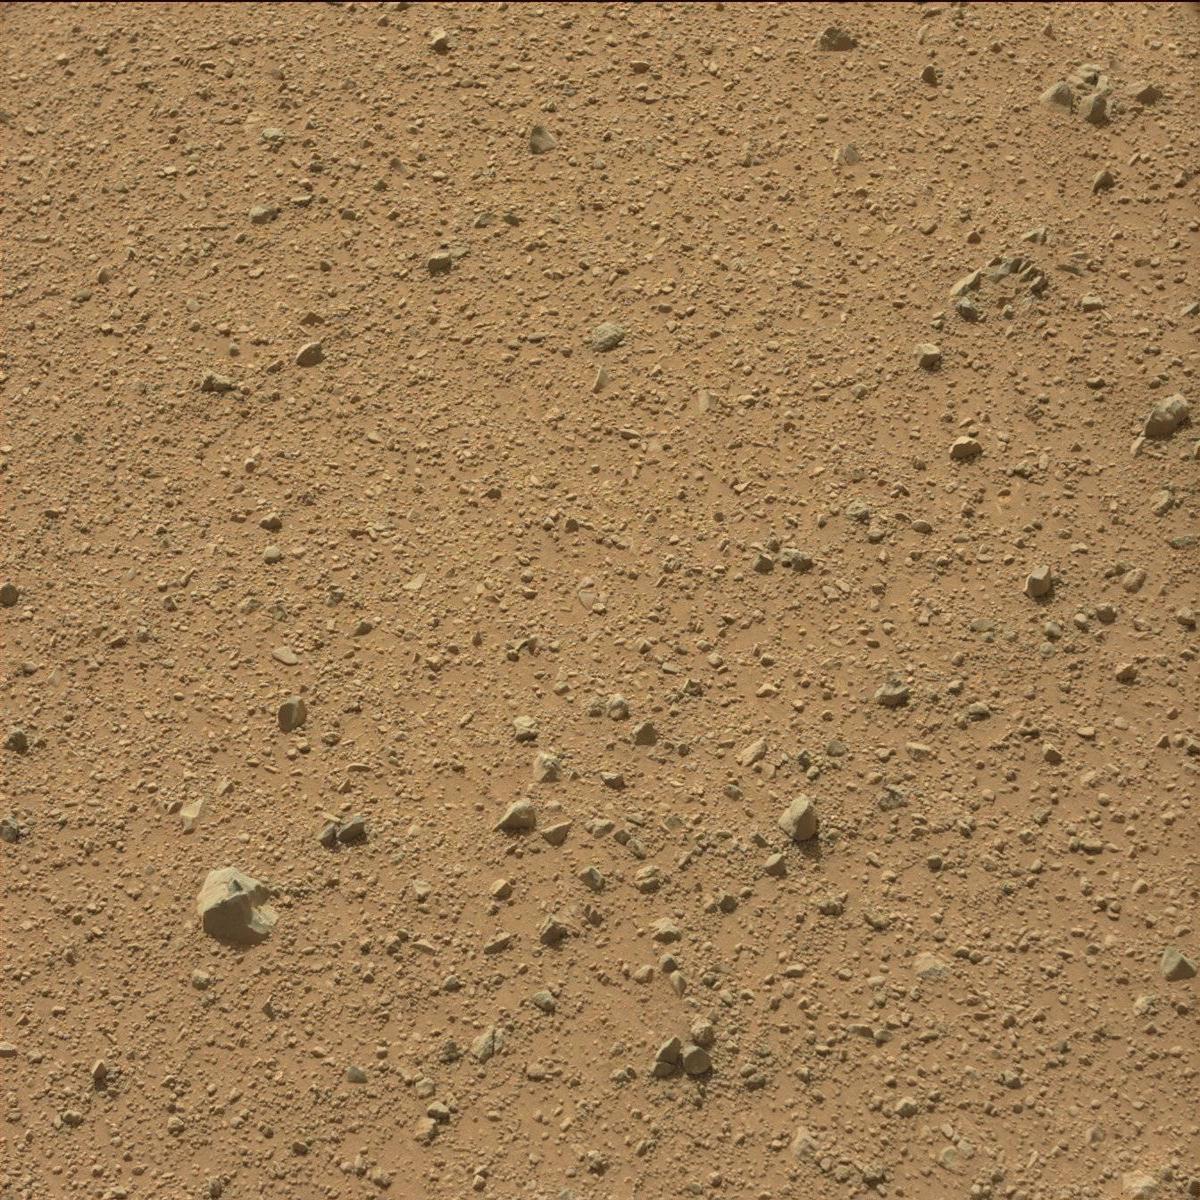
Terrain classes present: Bedrock, Rock, Sand / Soil